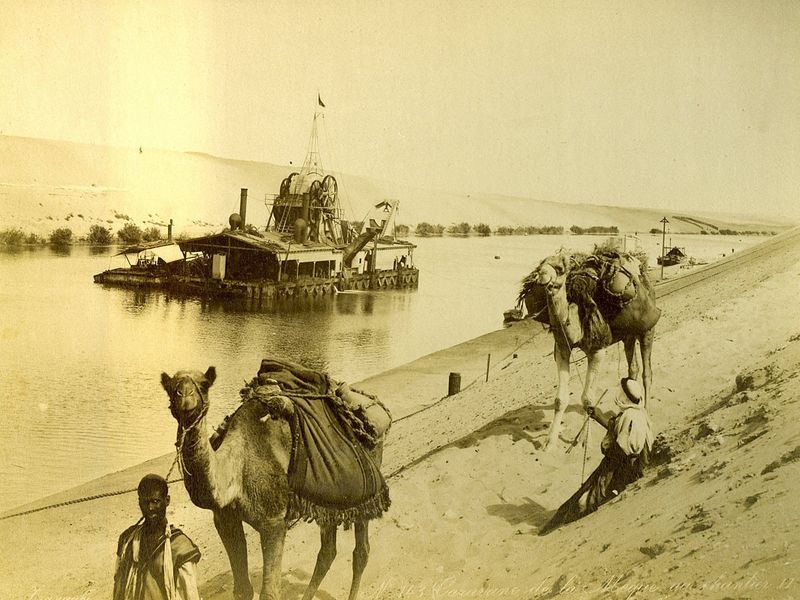
Titel: No.143 Caravane de la Meque au chantier
Künstler: George Zangaki
Standort: Hamburg
Institution: Museum für Kunst und Gewerbe Hamburg
Schlagwörter: tier, mensch, foto, fotografie, photographie, karawane, photo, albumin, kanalbau, landschaften, dromedar, landschaftsdarstellung, lichtbild, das, reisefotografie, exotische, gewässer, gewässern, seestücke, schwarzweißpositivverfahren, silbersalzverfahren, schwarzweißfotografie, reisephotographie, albuminpapier, camelus, schwimmbagger